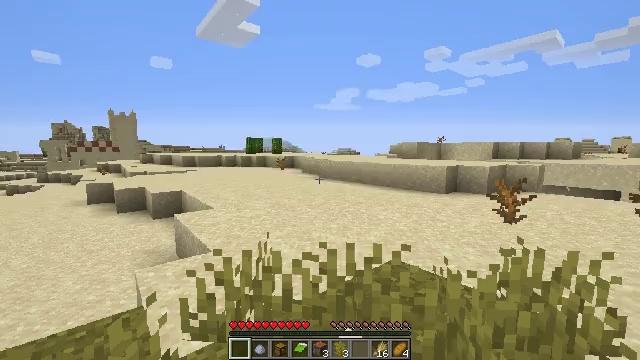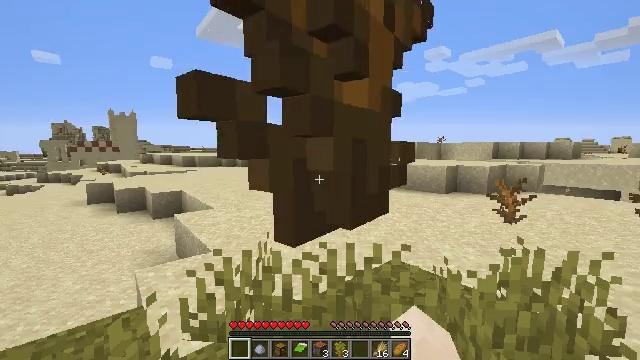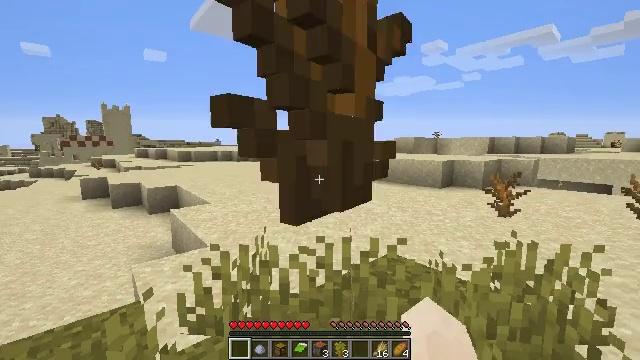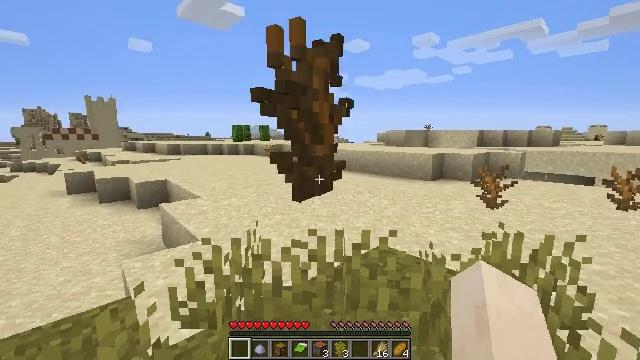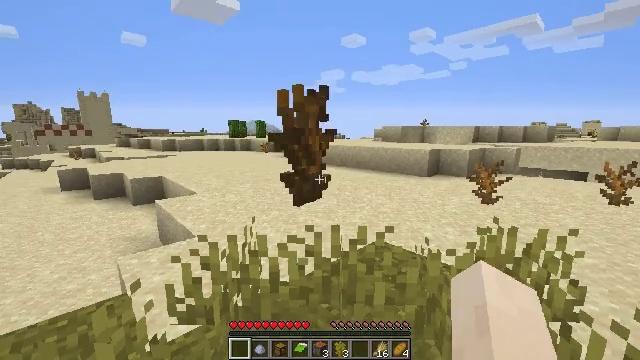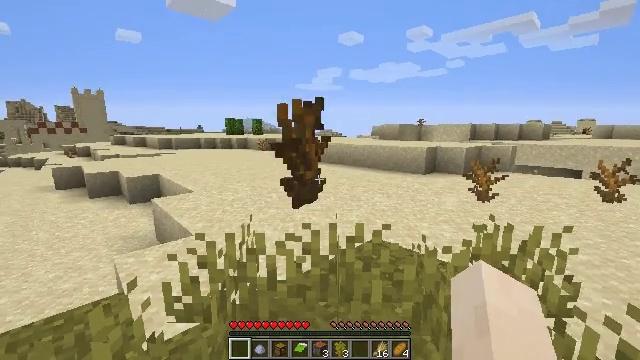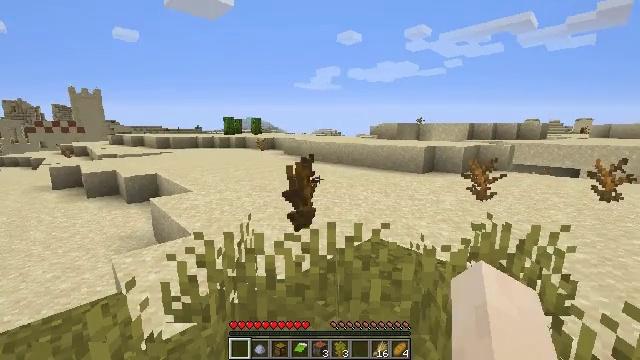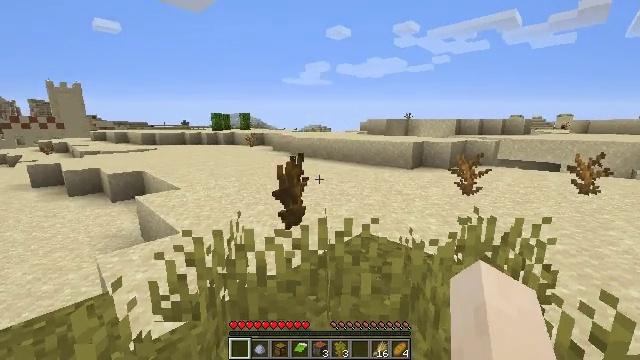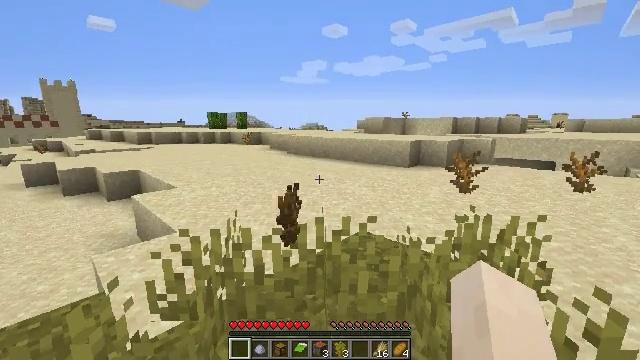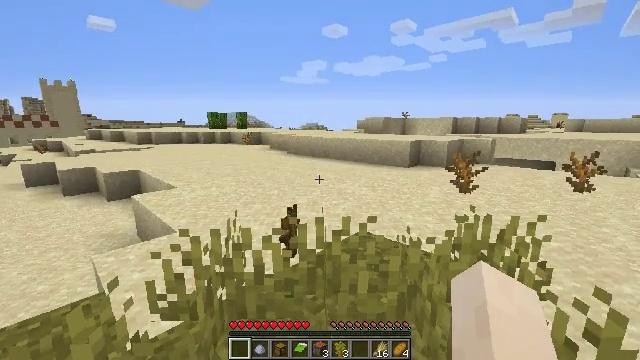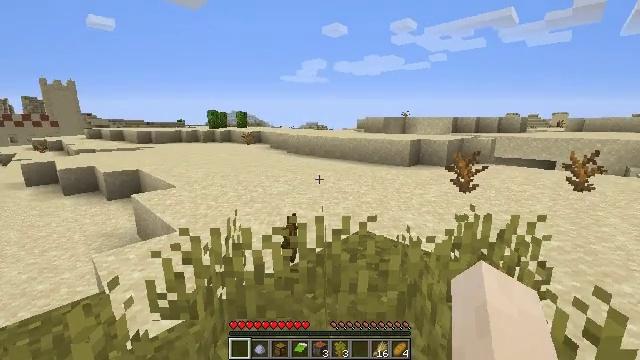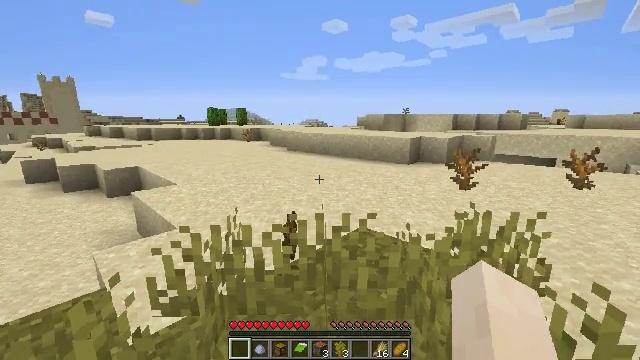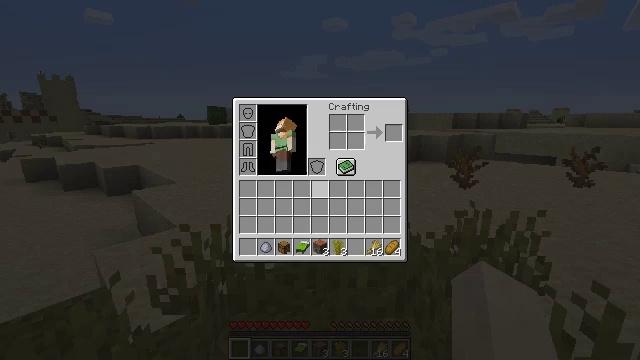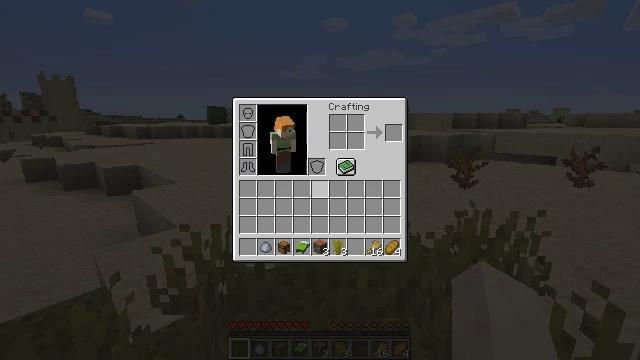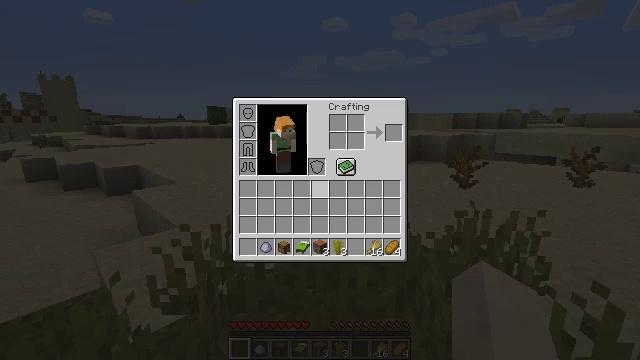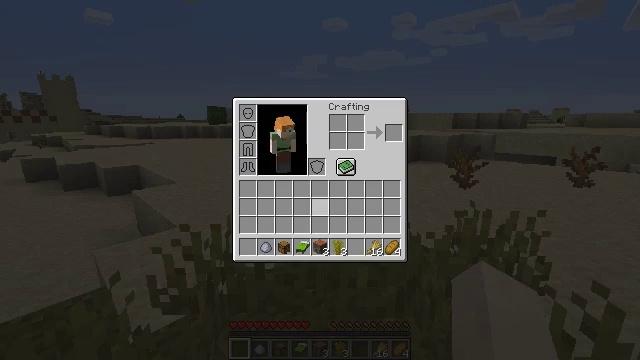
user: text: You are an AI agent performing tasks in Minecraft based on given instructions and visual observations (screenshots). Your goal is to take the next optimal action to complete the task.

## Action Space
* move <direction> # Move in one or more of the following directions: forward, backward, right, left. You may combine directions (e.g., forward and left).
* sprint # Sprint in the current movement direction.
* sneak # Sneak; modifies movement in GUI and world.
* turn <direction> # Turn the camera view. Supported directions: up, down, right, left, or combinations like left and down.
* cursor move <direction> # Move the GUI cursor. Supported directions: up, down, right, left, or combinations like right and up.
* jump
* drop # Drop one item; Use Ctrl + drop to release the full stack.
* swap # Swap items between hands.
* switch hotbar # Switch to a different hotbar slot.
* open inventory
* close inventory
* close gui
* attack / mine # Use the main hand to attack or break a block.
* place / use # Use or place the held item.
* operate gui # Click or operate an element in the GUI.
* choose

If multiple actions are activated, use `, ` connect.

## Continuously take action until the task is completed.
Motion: motion action
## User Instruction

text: Remove a clay ball from the inventory.
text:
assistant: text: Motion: no_op
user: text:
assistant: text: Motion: turn down
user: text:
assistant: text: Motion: turn right and down
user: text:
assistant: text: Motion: no_op
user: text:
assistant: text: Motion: no_op
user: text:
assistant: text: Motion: no_op
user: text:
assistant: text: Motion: turn right
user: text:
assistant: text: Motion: no_op
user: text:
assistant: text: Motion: no_op
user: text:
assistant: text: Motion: no_op
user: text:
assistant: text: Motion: no_op
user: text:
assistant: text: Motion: open inventory
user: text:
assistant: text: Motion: open inventory
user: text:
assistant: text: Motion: open inventory
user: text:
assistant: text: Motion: cursor move down, open inventory
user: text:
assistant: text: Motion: cursor move down
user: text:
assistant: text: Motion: cursor move left and down
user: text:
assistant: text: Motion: cursor move left and down
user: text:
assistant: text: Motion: cursor move left
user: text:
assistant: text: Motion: cursor move left
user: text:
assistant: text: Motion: cursor move left
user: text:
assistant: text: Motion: no_op
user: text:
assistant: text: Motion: no_op
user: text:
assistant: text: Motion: no_op
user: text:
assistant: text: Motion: no_op
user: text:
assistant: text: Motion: no_op
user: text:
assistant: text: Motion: operate gui
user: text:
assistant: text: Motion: no_op
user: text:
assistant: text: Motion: no_op
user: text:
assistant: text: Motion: cursor move down